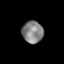
Tissue: lung
Cell type: Epithelial cells
Senescence score: 0.2013
Nuclear area (px): 464
Mean DAPI intensity: 127.918